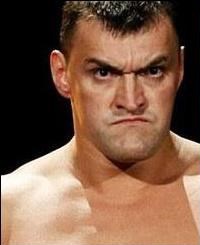
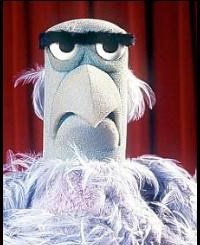
Blend attribute: Frown
Blending difficulty: Low
Creative potential: Low